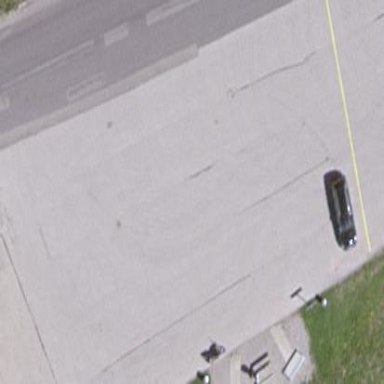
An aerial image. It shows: Parking area.